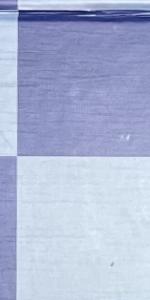
Label: Empty